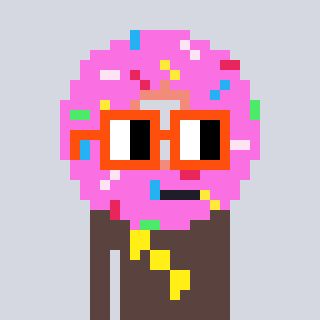
a pixel art character with square orange glasses, a doughnut-shaped head and a darkbrown-colored body on a cool background